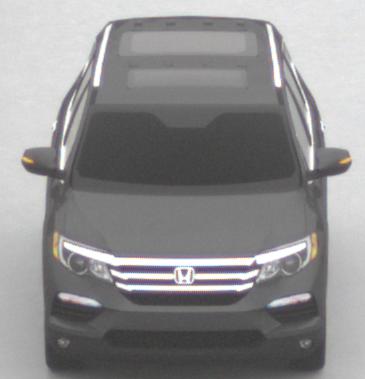
Make: Honda
Model: Pilot
Detailed model: 3
Model produced from: 2015
Model produced until: 2022
Doors: 5
Color: gray
Road condition: dry road
Daytime: midday
Contrast: low contrast